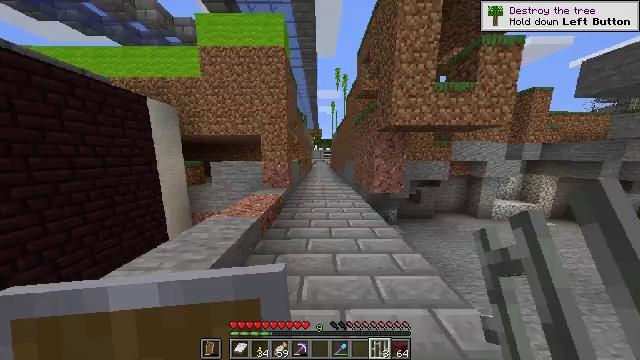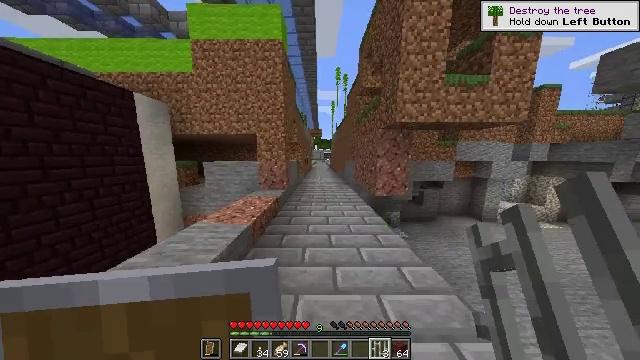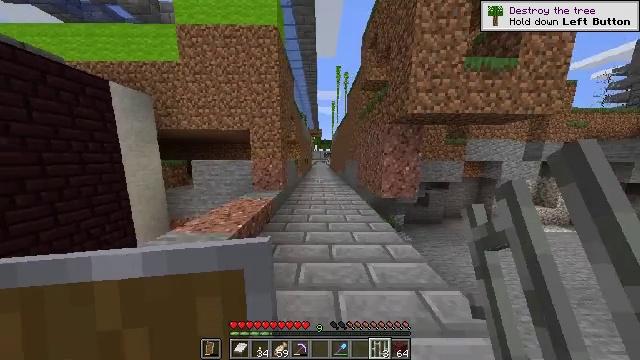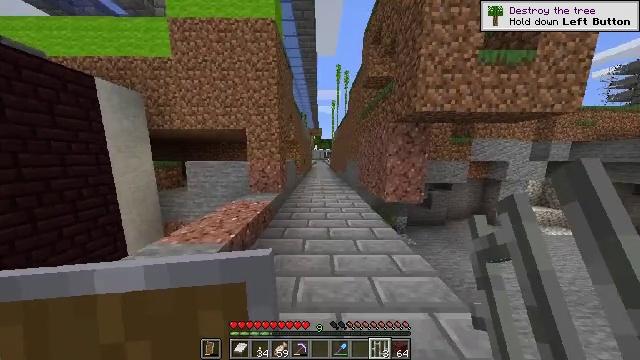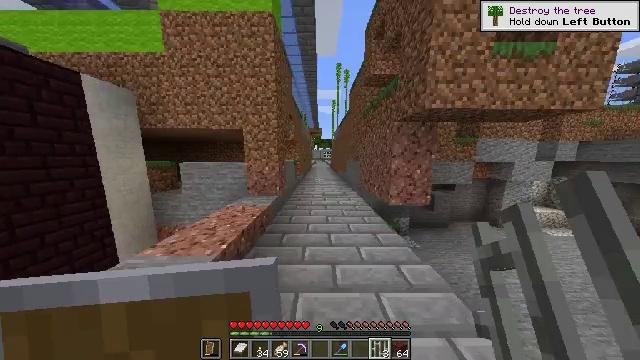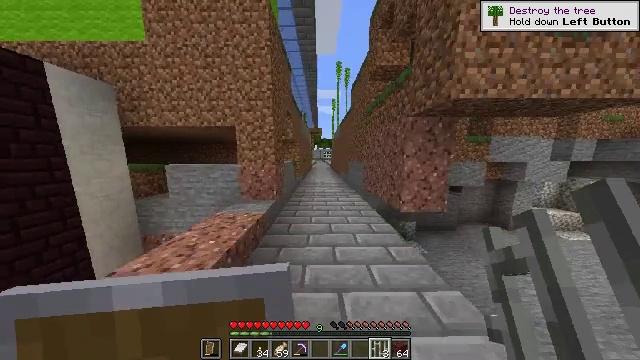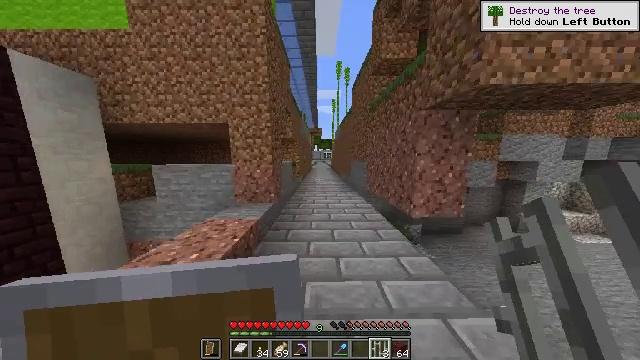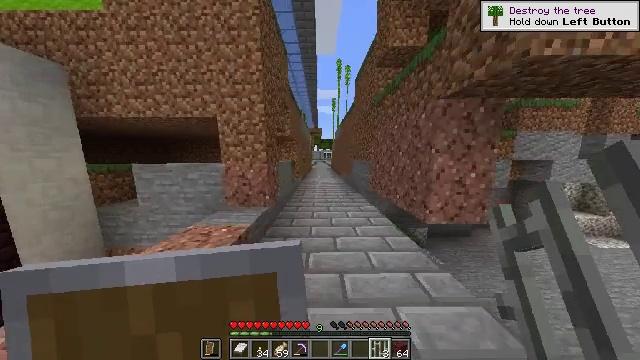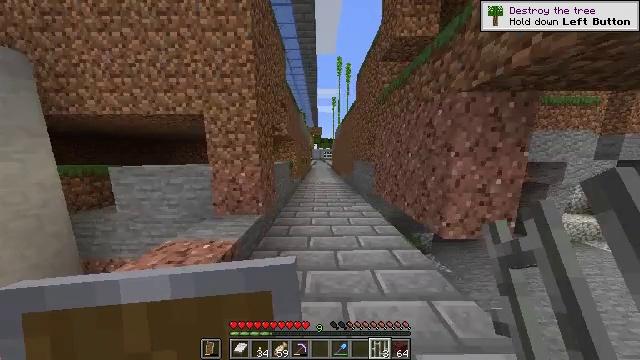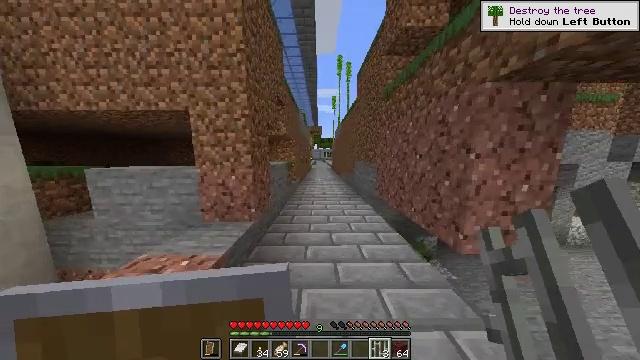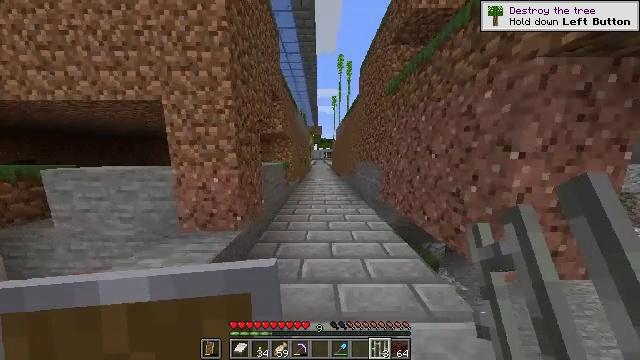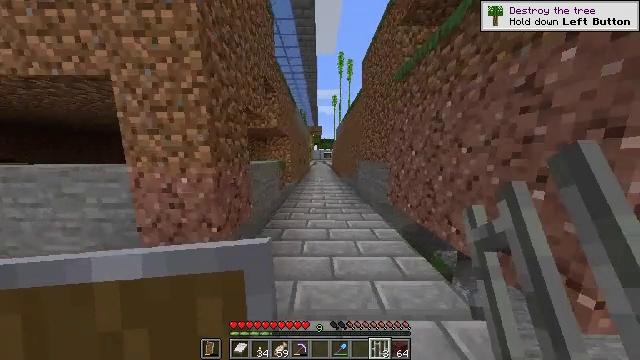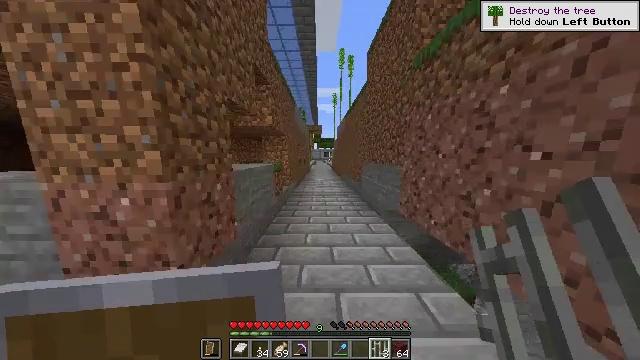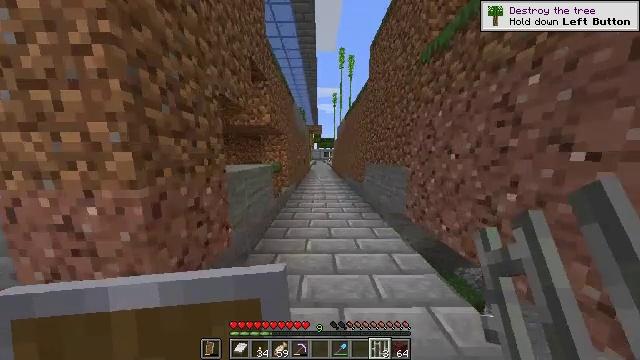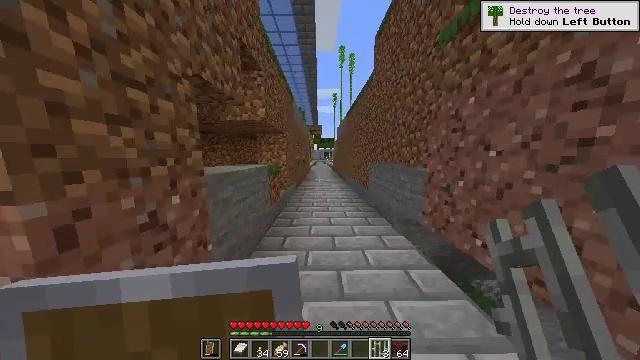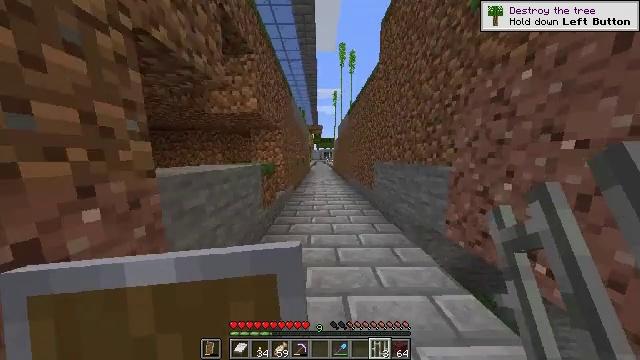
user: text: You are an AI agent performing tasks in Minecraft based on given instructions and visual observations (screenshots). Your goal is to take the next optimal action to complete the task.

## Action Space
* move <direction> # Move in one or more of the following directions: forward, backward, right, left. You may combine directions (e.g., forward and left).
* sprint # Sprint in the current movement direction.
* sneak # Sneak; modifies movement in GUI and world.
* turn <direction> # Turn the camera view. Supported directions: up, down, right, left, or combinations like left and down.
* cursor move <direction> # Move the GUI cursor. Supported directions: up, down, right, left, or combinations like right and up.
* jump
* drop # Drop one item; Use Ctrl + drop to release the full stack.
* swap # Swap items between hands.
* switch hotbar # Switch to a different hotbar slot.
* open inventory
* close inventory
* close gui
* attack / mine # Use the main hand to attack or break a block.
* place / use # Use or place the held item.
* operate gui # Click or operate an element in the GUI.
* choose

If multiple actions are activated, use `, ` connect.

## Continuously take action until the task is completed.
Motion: motion action
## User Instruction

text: Break the pumpkin to collect it.
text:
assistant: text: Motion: move forward
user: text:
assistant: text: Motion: move forward
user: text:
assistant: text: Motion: move forward
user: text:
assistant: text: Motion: move forward
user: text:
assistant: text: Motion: move forward
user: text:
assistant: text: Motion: move forward
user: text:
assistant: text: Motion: move forward
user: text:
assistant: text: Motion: move forward
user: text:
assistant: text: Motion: move forward
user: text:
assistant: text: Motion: move forward
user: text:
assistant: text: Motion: move forward
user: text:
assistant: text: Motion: move forward
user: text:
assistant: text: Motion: move forward
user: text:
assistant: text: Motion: move forward
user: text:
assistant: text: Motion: move forward
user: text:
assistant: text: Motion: move forward
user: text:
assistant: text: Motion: move forward
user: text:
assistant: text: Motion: no_op
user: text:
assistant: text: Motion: no_op
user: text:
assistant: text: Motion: no_op
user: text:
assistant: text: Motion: no_op
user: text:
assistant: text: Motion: no_op
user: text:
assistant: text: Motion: move forward
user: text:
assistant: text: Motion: move forward
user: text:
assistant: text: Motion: no_op
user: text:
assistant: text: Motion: no_op
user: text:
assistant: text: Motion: move forward
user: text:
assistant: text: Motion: move forward
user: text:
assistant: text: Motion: move forward
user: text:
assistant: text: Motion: move forward